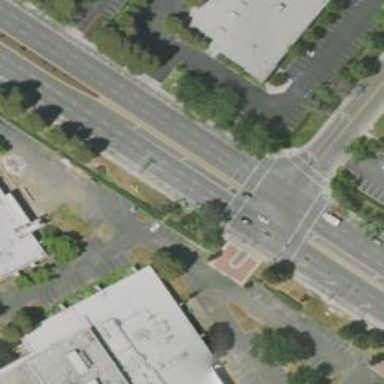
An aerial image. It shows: Solid stop line on the road.